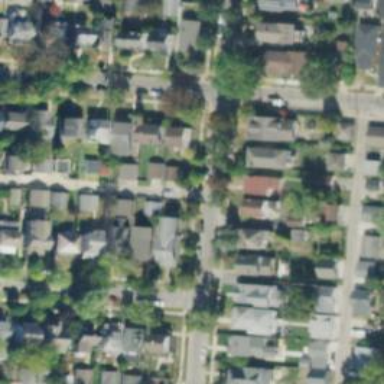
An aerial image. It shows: Alley classified as service road.